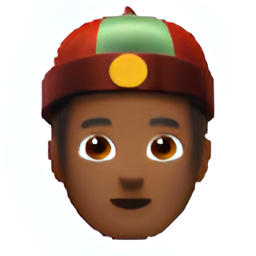
Name: man with gua pi mao
Emoji: 👲🏾
Group: People & Body
Sub-group: person-role